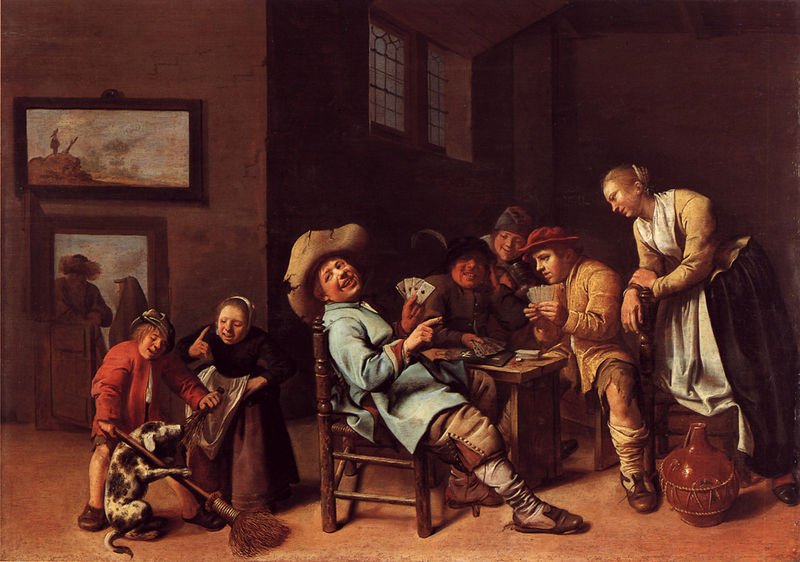
Titel: Kartenspielende KInder
Künstler: Jan Miense Molenaer
Institution: Zürich, Kunsthaus Ruzicka Stiftung
Schlagwörter: gemälde, gruppe, mann, landschaft, menschen, mädchen, fenster, finger, frau, hut, hüte, männer, raum, stuhl, szene, tisch, tür, zimmer, hund, rot, haube, flasche, bild, holland, niederlande, innen, kind, kinder, krug, schürze, dutt, bilder, spieler, schuhe, karten, kartenspiel, spielen, besen, junge, zuschauerin, lachen, spiel, zusehen, stiefel, pfote, gefleckt, jagdhund, windhund, wirtshaus, bildhauer, spielkarten, ass, stifel, flache, wirtin, kreamik, asse, as, klöntür, kartensoiel, bilder gemälde, enmann